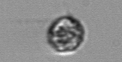
Label: Dinophyceae